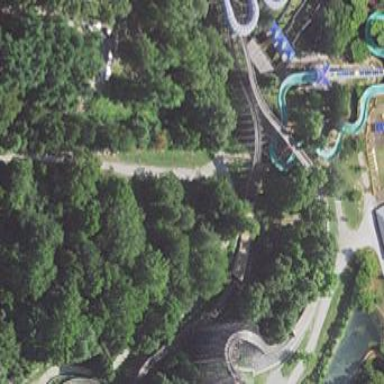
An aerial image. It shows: Thrilling roller coaster track.